Interaction volume radius: 10 \u00c5
Interaction volume height: 10 \u00c5
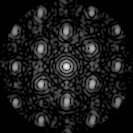
Disorder parameter: 0.3195